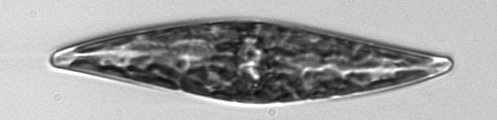
Label: Pleurosigma